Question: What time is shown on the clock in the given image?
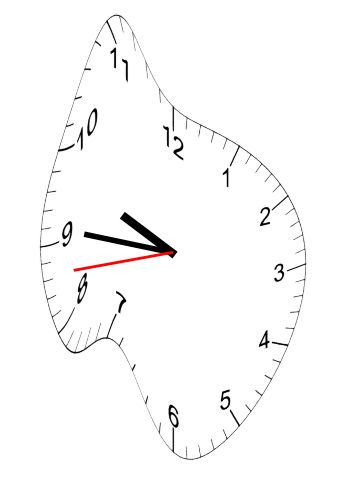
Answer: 09:45:43